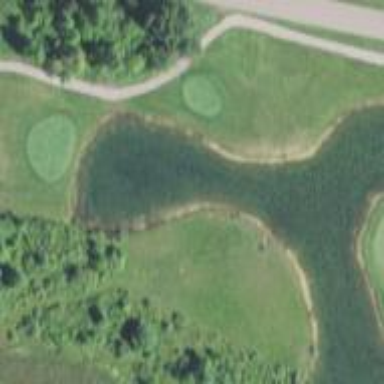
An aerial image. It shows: Water hazard in golf course. The hazard is natural water feature.